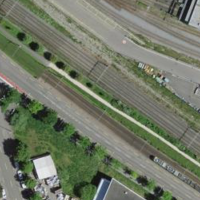
EUNIS habitat code: 57
Species observed at this site:
Cornus sanguinea